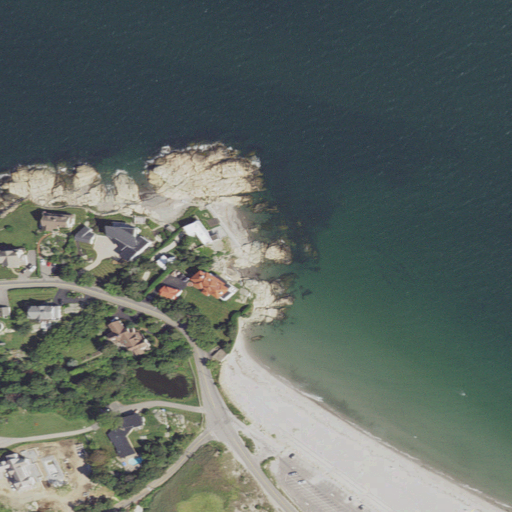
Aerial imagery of cape in Massachusetts named Kimballs Point containing open water, barren land, medium intensity development, high intensity development, low intensity development, mixed forest, herbaceous wetlands, and open development